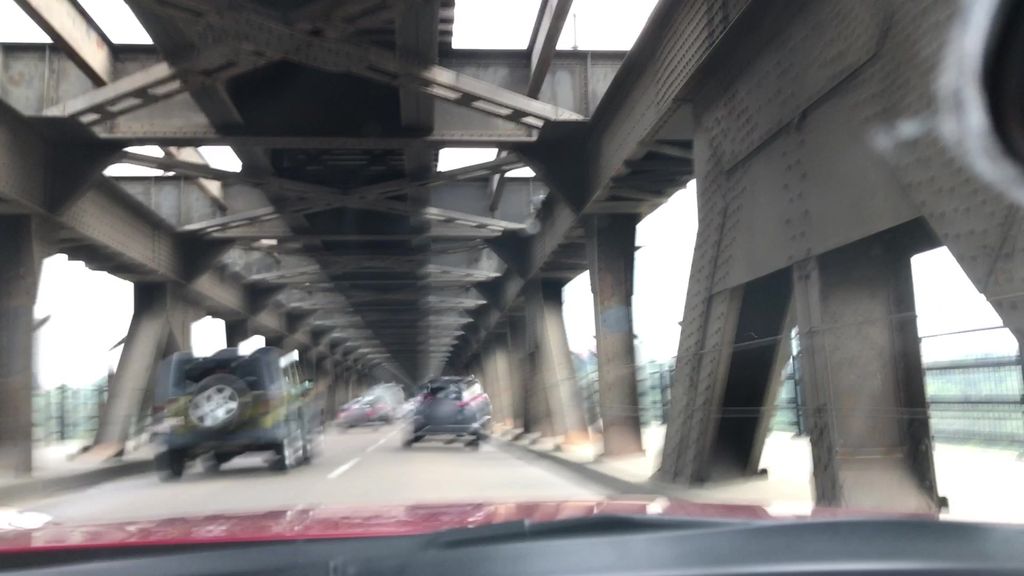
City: edmonton